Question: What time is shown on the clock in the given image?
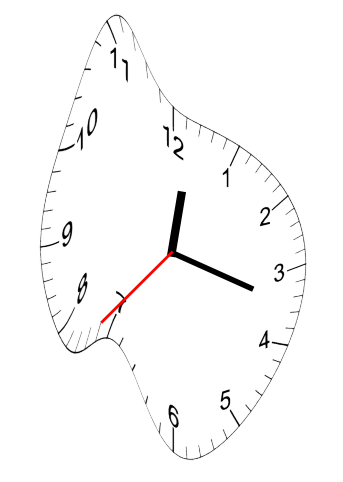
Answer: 12:17:37